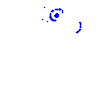
Particle: pion